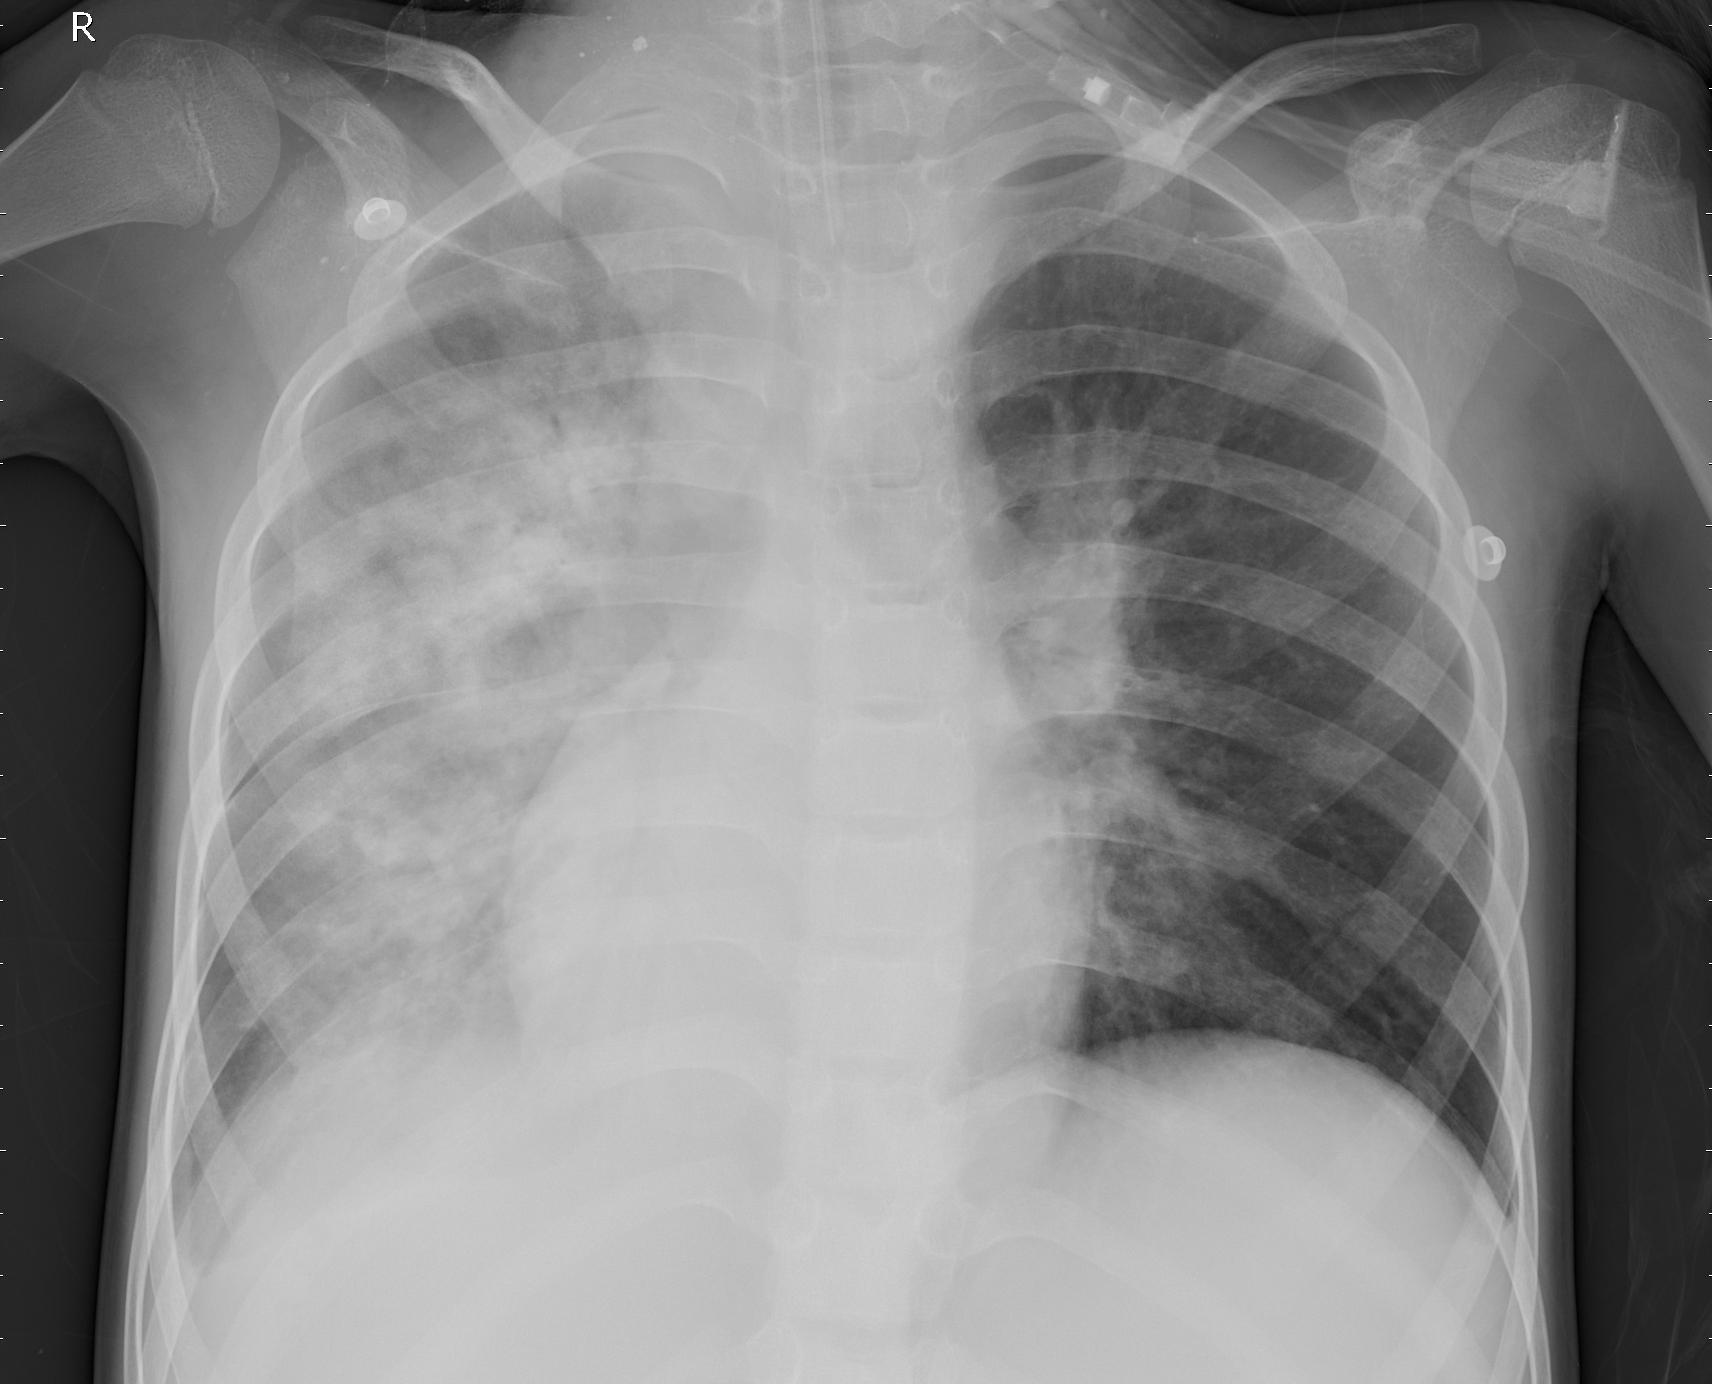
Diagnosis: PNEUMONIA